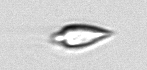
Label: Oxytoxum